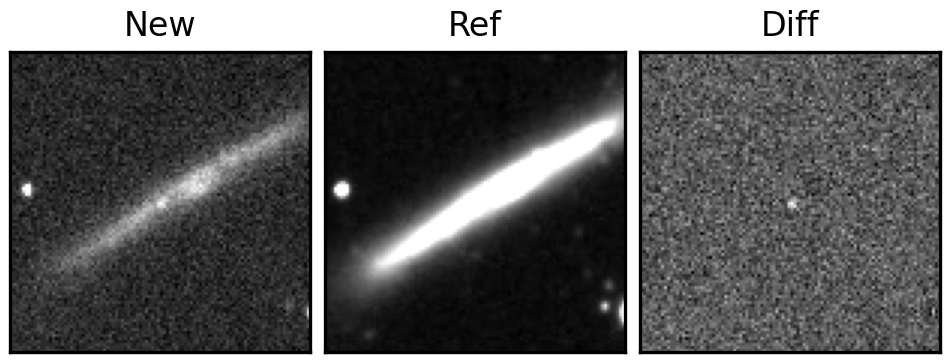
Label: real